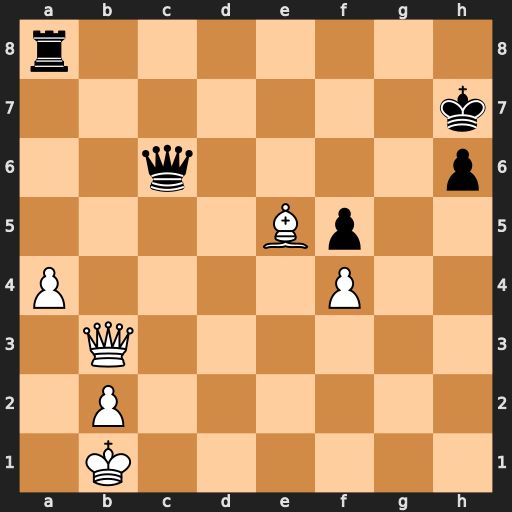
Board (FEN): r7/7k/2q4p/4Bp2/P4P2/1Q6/1P6/1K6
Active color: w
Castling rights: -
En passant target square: -
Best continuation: Qf7#